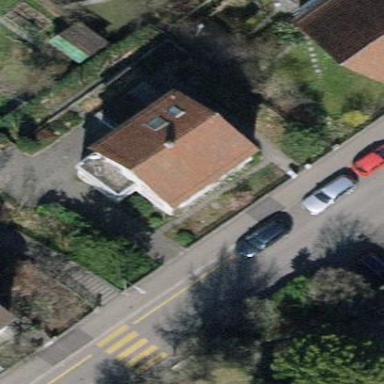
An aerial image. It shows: Building with tile roof.